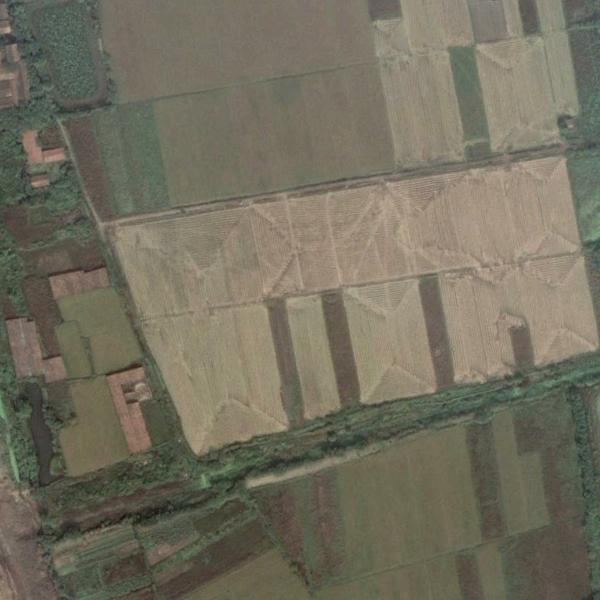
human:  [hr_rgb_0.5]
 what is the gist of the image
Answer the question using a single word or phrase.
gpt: farmland